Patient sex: M
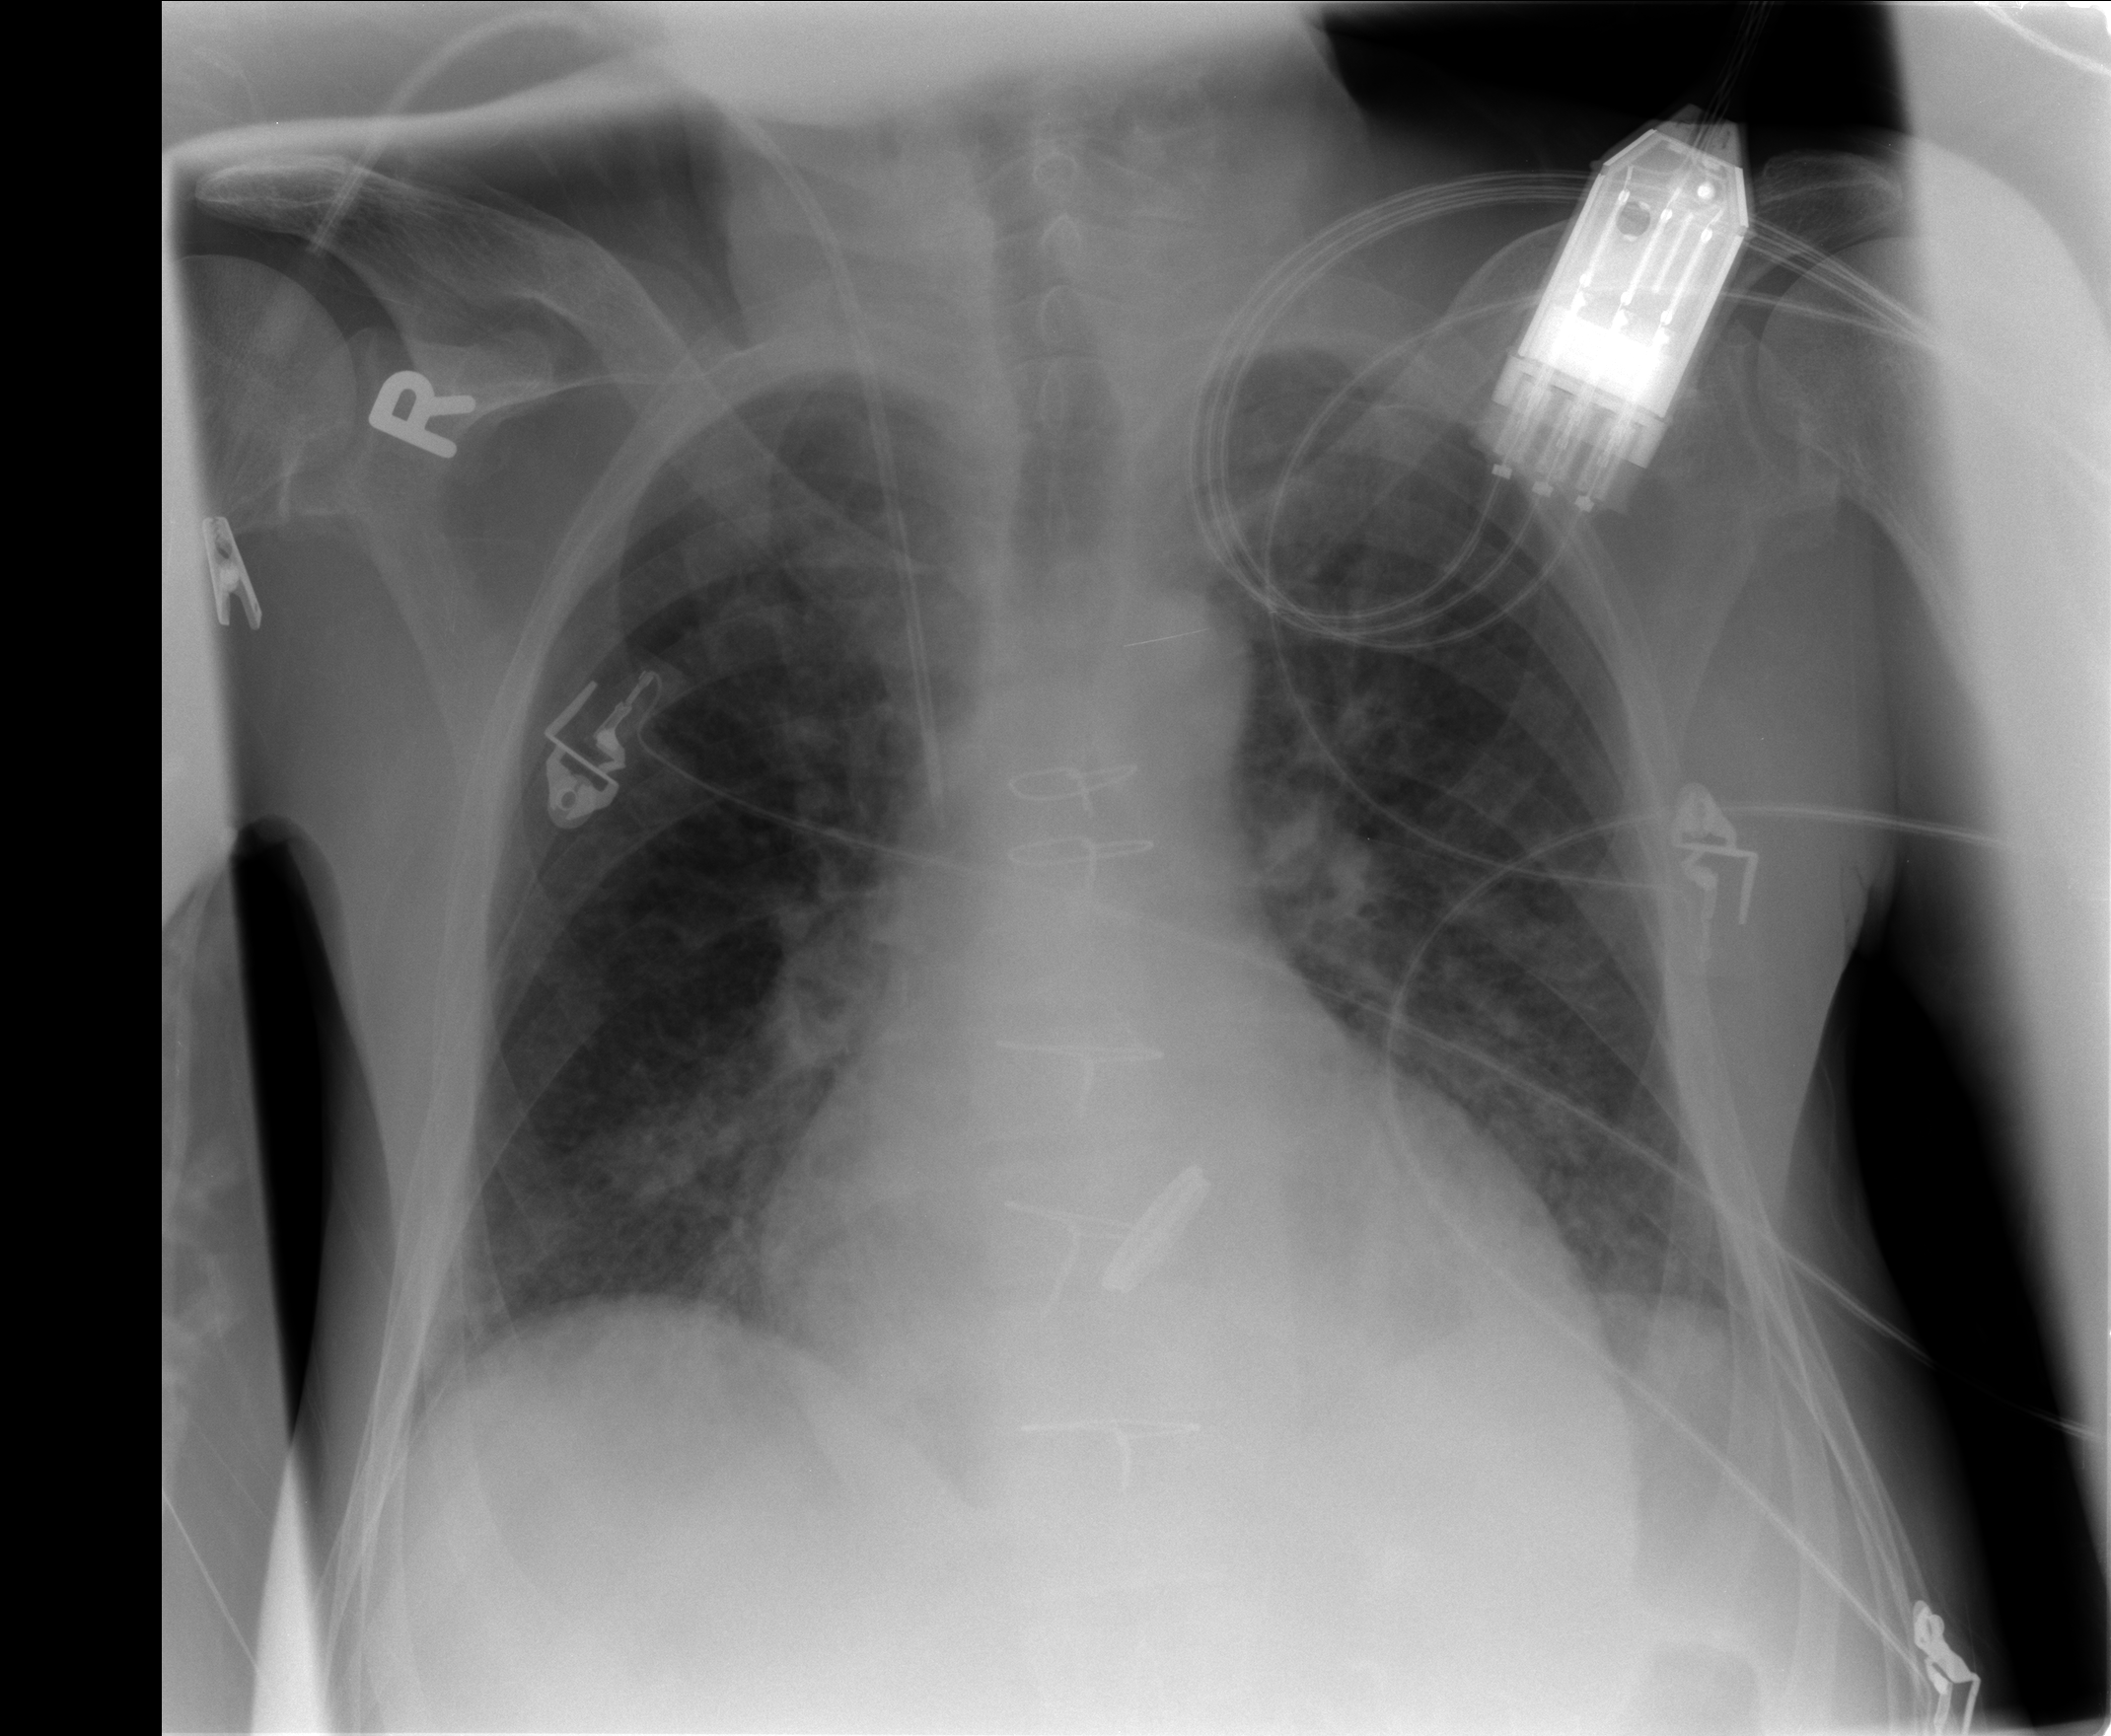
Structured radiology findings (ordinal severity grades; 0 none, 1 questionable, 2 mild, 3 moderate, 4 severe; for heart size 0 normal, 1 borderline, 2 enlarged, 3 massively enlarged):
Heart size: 2
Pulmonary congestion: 2
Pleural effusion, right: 0
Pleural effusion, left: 0
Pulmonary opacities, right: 3
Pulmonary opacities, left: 3
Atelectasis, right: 2
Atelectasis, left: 3